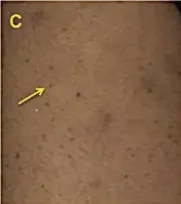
Epiphyseal slidesexamination, and (C). Corkscrew hairs.
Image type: medical_photograph (skin_photograph)